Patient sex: M
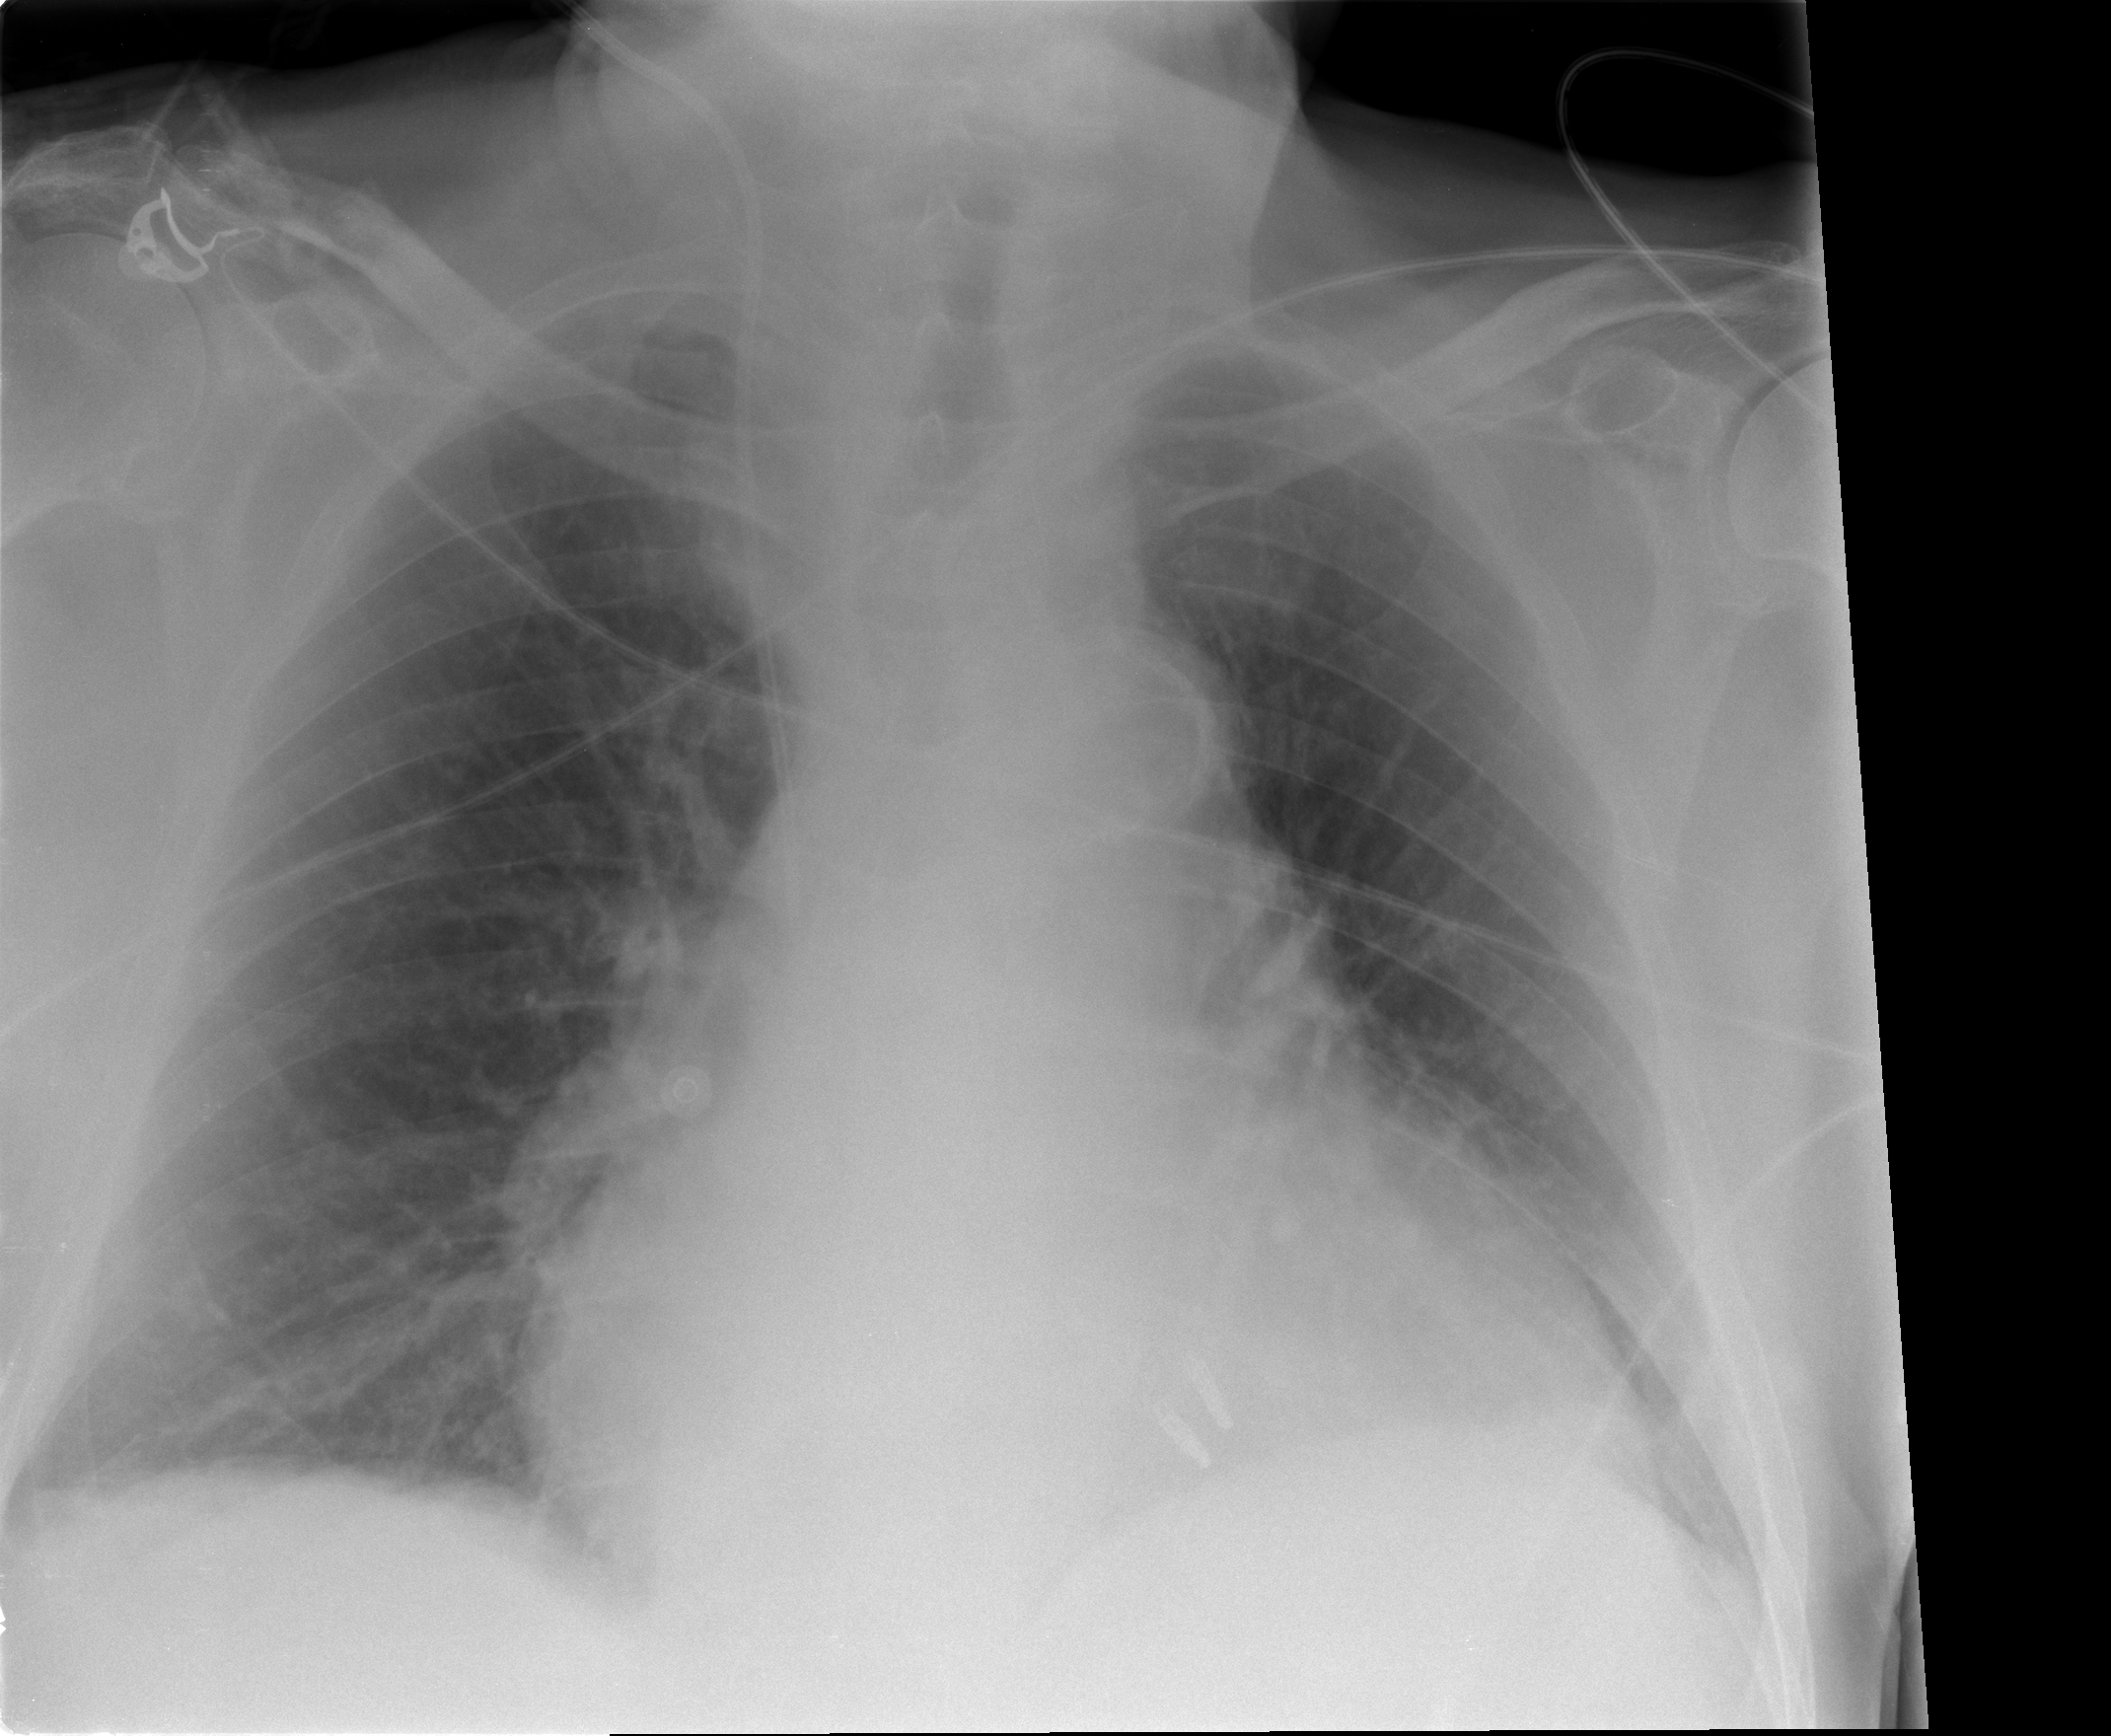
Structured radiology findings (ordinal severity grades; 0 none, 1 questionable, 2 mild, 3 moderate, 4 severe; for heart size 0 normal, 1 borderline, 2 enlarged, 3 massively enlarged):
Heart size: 2
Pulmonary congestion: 1
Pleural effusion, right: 0
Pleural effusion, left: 0
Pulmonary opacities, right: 0
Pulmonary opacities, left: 0
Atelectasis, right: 0
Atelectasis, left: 0